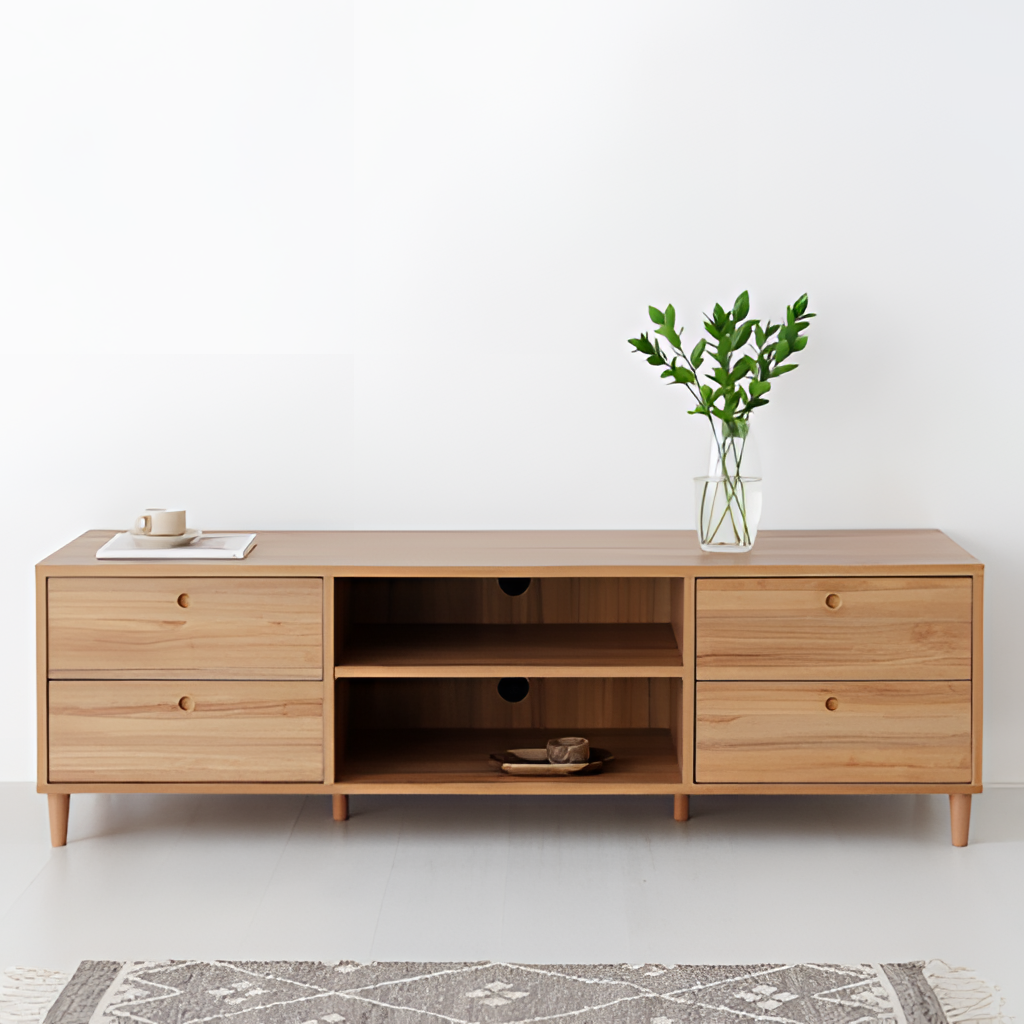
wood media console, living room, white paint wallpaper, with solid pattern, minimalist, wood flooring, with plank pattern